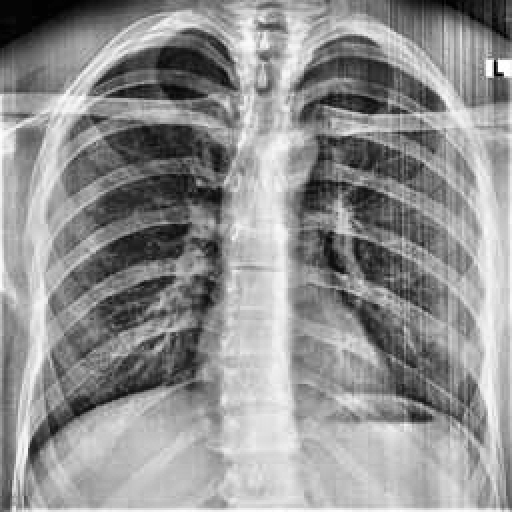
Finding: NORMAL